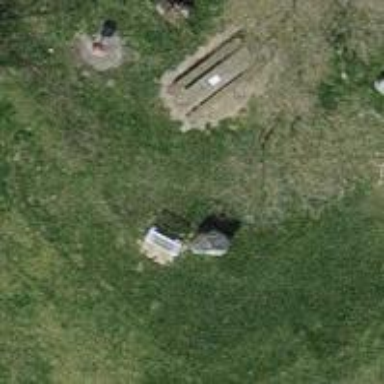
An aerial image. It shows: Bench.